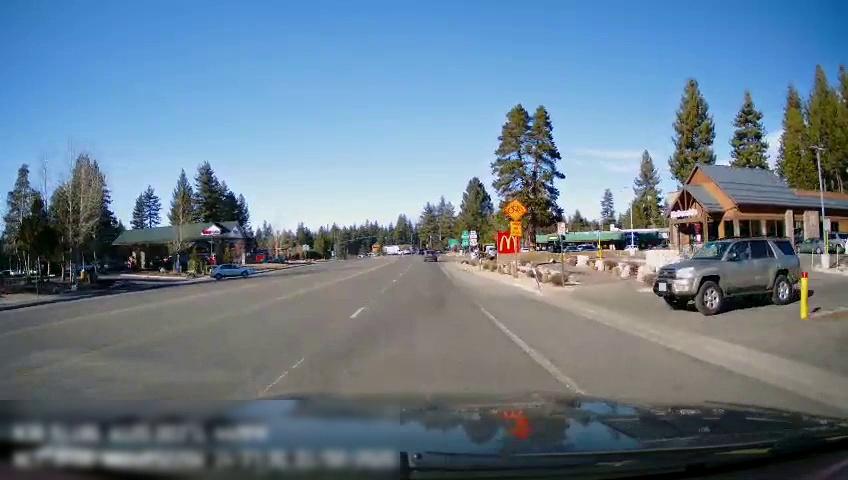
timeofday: Day
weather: Sunny
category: Drivable Space
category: Vehicles | SUV
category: Vehicles | SUV
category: Vehicles | Car
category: Vehicles | SUV
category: Vehicles | SUV
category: Vehicles | SUV
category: Lanes | Opposite Lane
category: Lanes | Current Lane
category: Lanes | Current Lane
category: Lanes | Current Lane
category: Traffic | Signs
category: Traffic | Signs
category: Traffic | Signs
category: Traffic | Signs